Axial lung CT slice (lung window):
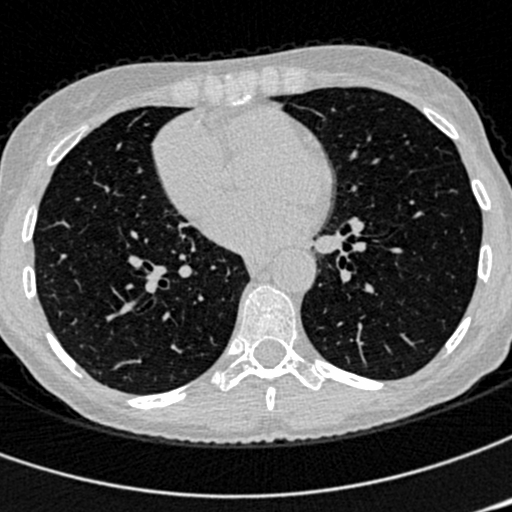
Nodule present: no